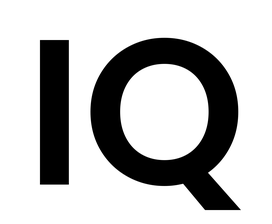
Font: Poppins-SemiBold